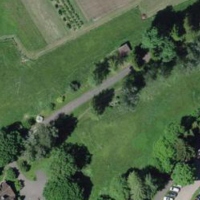
EUNIS habitat code: 55
Species observed at this site:
Corvus corone
Carduelis carduelis